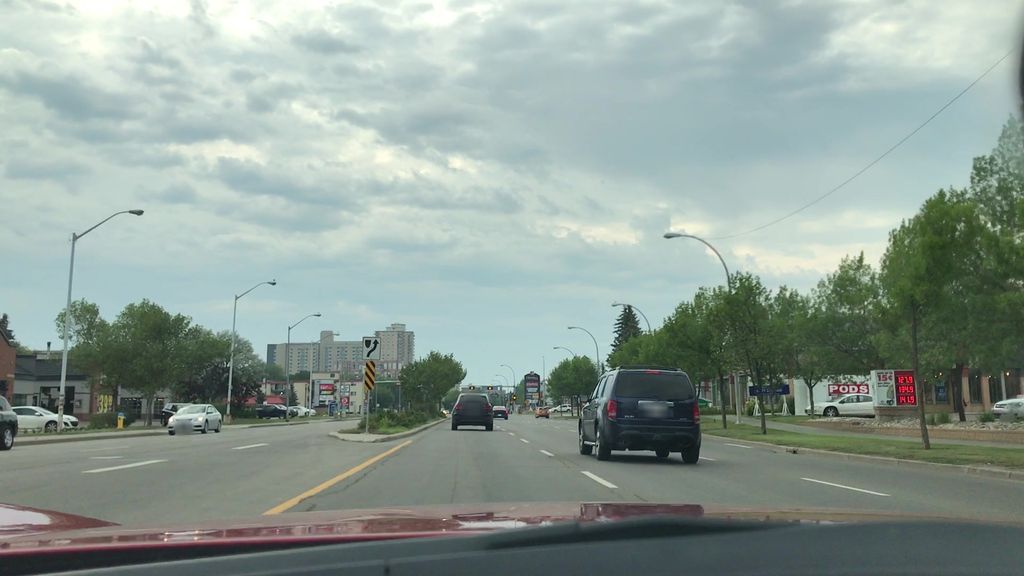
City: edmonton